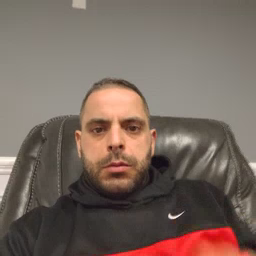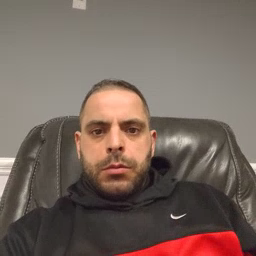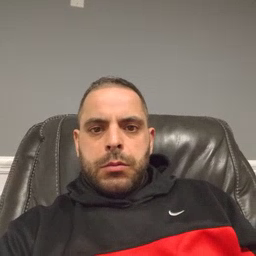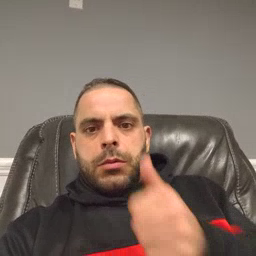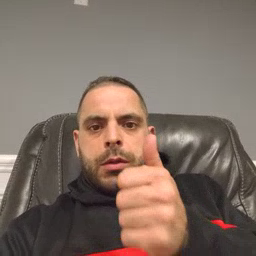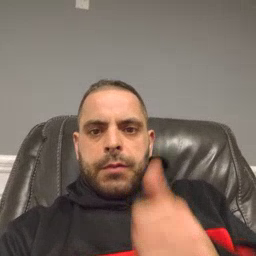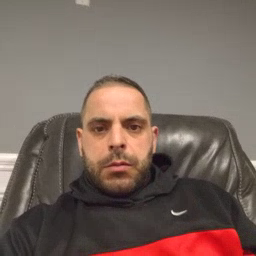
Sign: yourself